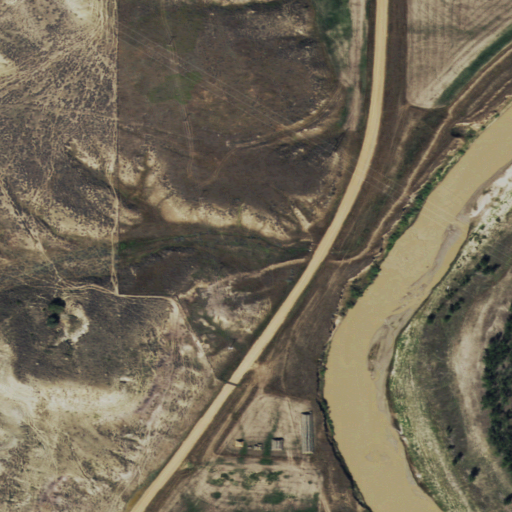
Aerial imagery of valley in Wyoming named Post Draw containing grassland, shrub, pasture, open water, herbaceous wetlands, and woody wetlands